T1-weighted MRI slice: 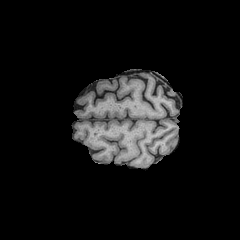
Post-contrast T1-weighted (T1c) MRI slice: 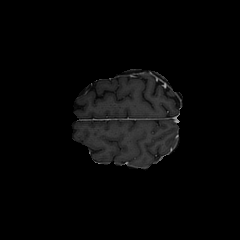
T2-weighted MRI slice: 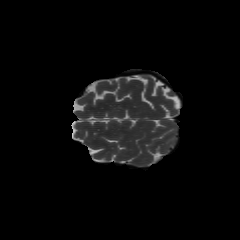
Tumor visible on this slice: no